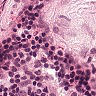
Metastatic tissue present: no